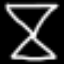
Label: hourglass